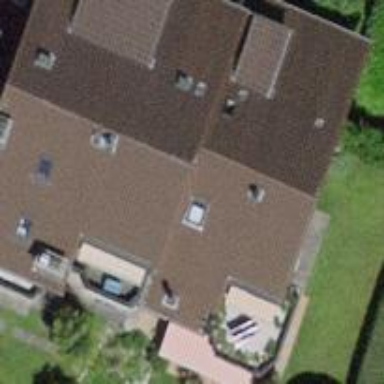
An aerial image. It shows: Terrace building with gabled roof.